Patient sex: M
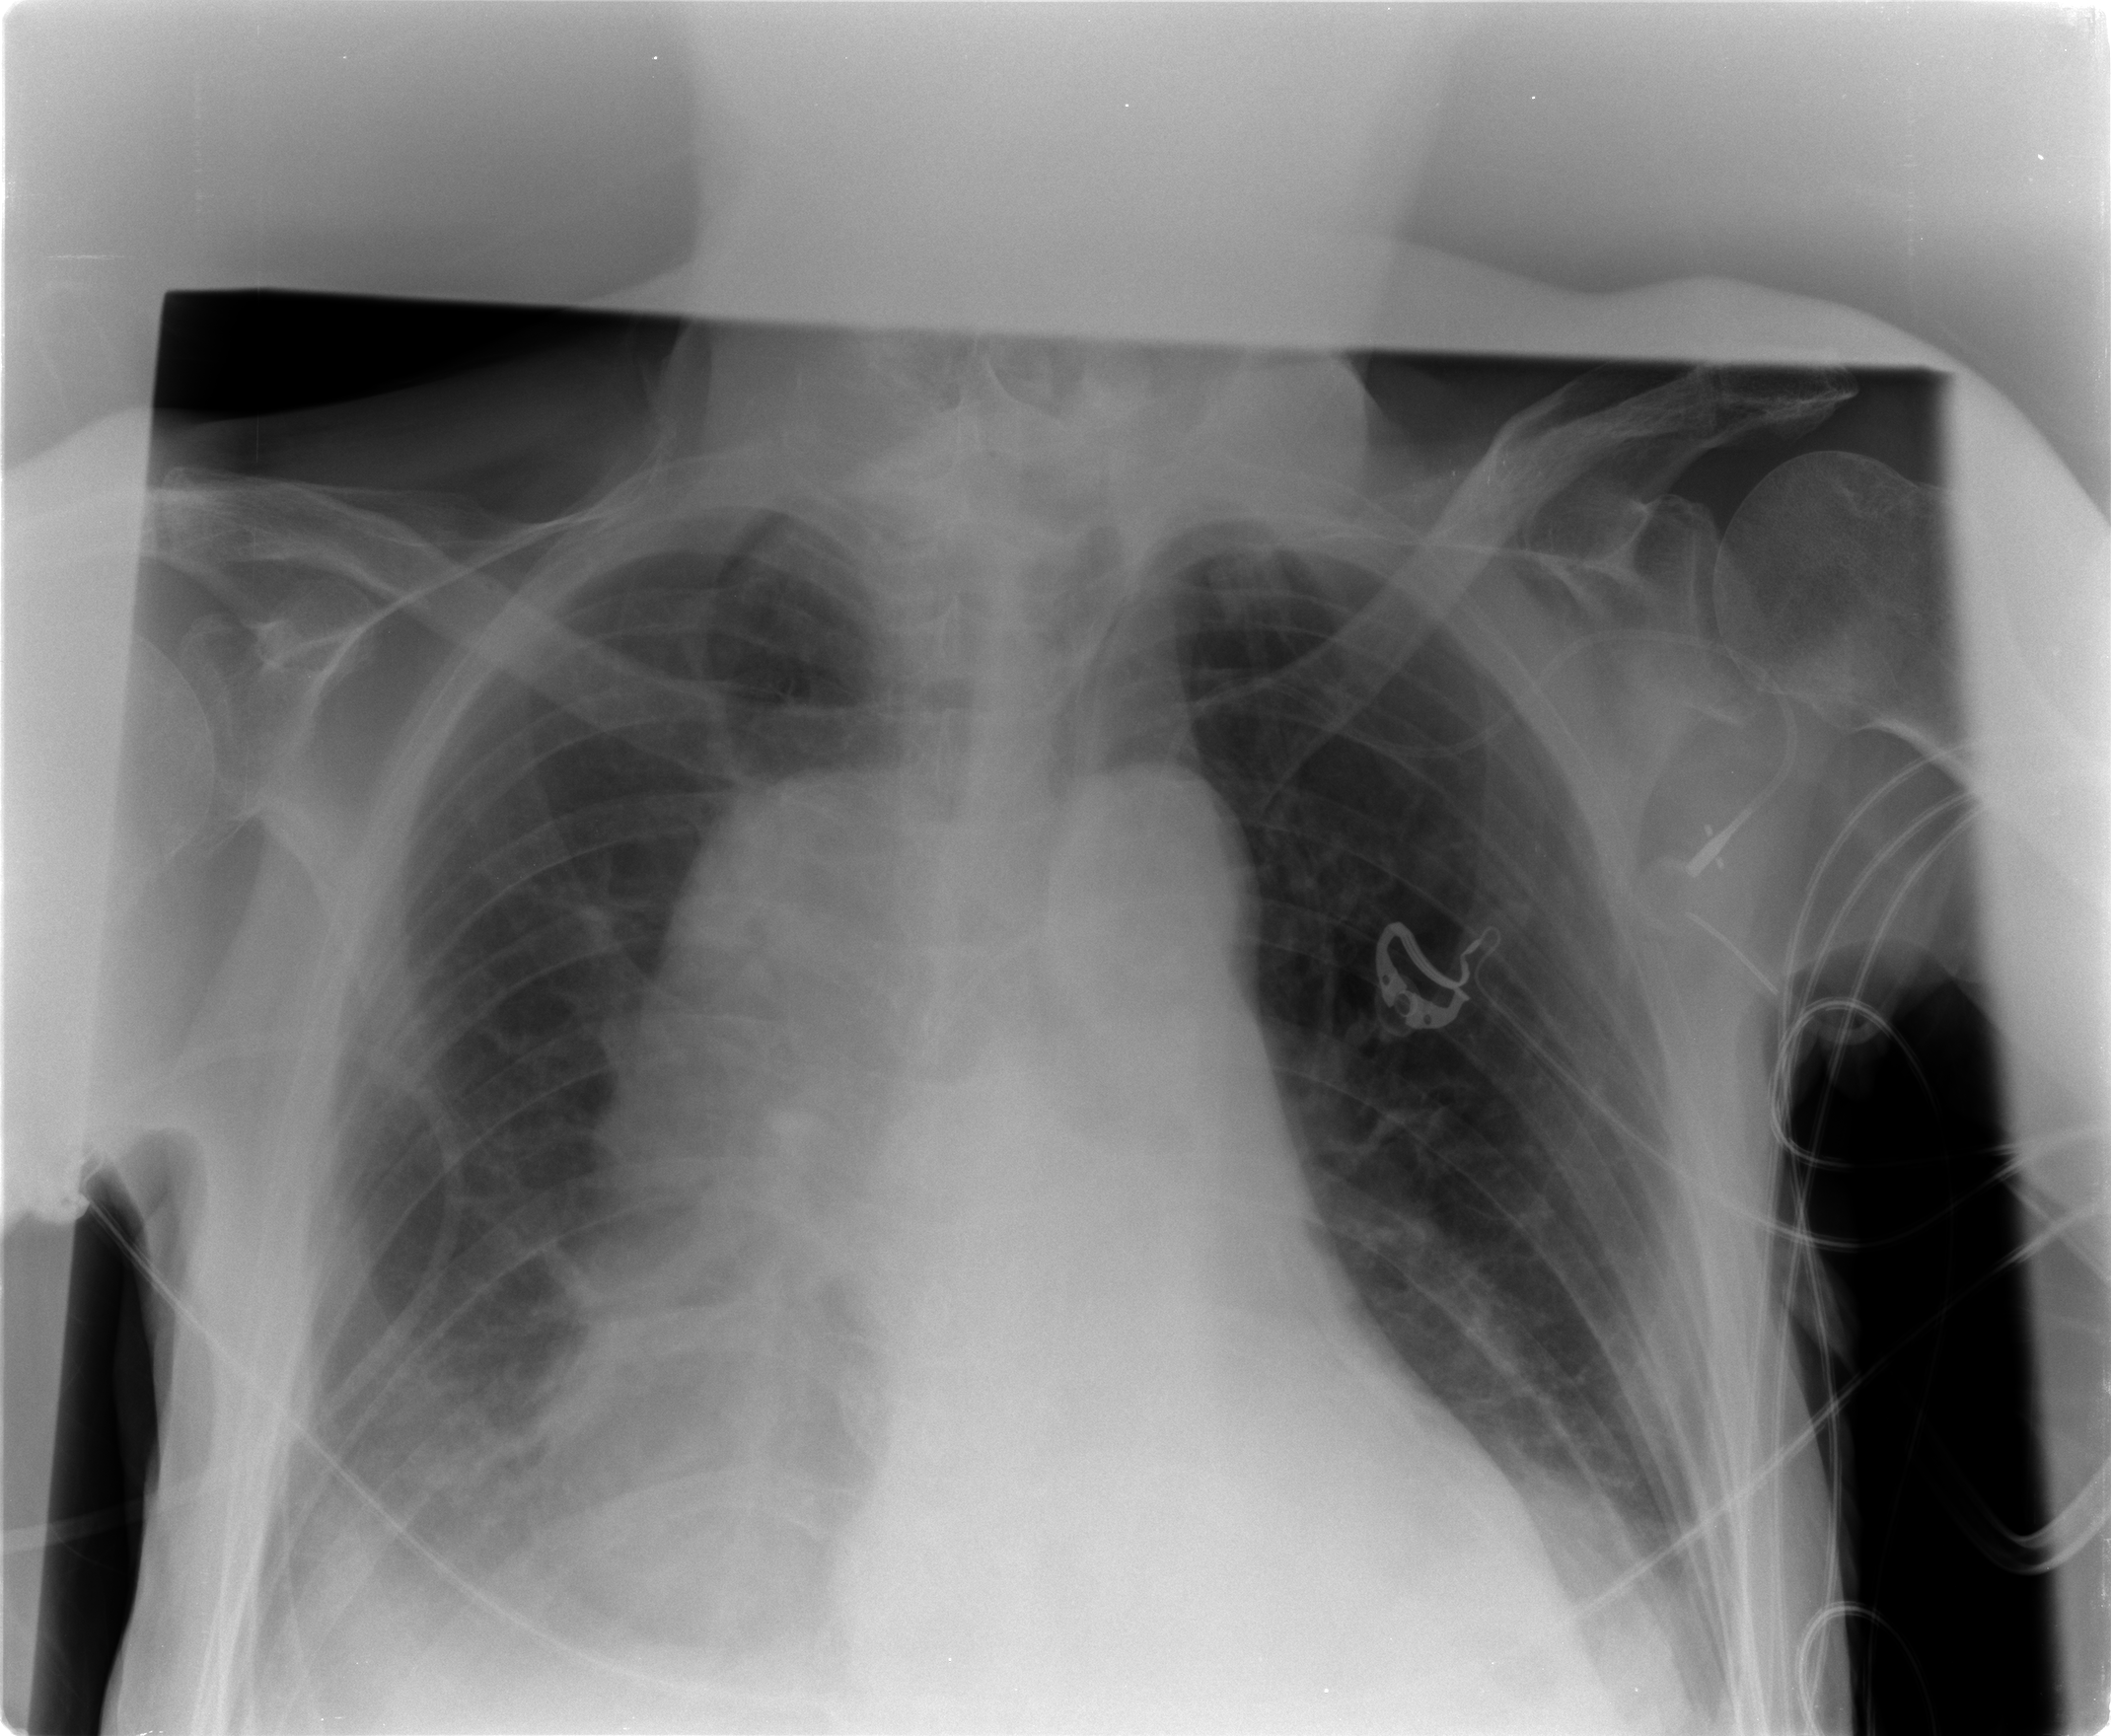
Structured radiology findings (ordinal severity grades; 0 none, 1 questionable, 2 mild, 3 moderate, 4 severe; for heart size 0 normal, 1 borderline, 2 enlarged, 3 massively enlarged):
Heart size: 1
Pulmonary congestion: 0
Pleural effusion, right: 2
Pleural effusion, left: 0
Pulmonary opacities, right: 0
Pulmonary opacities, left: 0
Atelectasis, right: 2
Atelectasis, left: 0